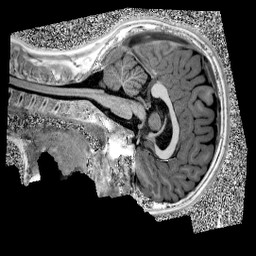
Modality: UNIT1
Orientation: sagittal
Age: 11
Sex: male
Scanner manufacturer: siemens
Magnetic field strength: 3 T
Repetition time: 4 s
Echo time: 0.00303 s